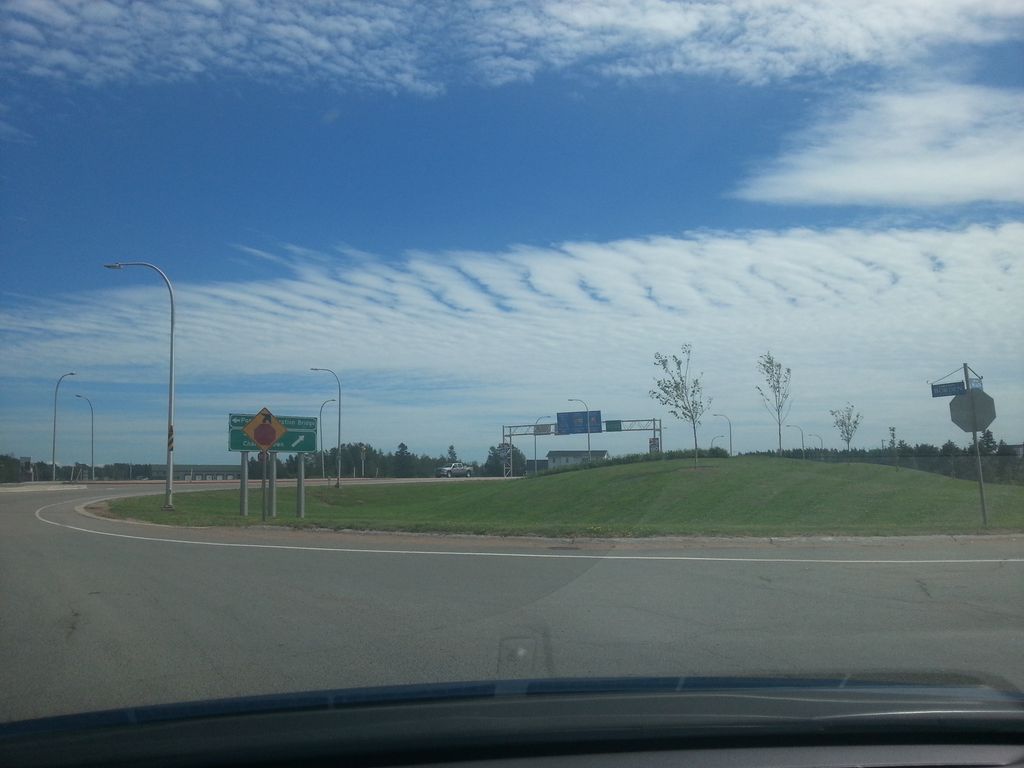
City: charlottetown